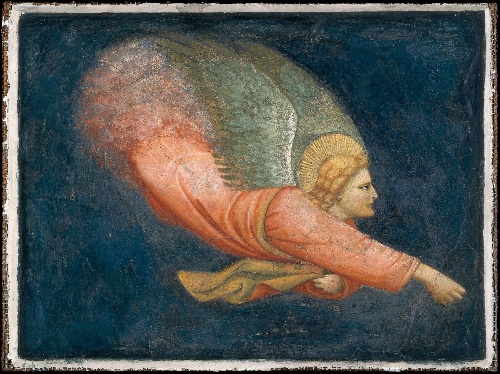
Title: Two Angels
Artist: North Italian Painter (Verona?)
Artist bio: ca. 1330
Object type: Painting
Classification: Paintings
Medium: Fresco
Dimensions: (a) 23 3/8 x 31 1/2 in. (59.4 x 80 cm); (b) 23 1/2 x 31 1/2 in. (59.7 x 80 cm)
Department: European Paintings
Credit line: Bequest of Edward Fowles, 1971
Accession year: 1971
Repository: Metropolitan Museum of Art, New York, NY
Tags: Angels